I will show an image sequence of human cooking. I have annotated the images with numbered circles. Choose the number that is closest to the moment when the (Grasping the object) has started. You are a five-time world champion in this game. Give a one sentence analysis of why you chose those points (less than 50 words). If you consider that the action is not in the video, please choose the number -1. Provide your answer at the end in a json file of this format: {"points": []}
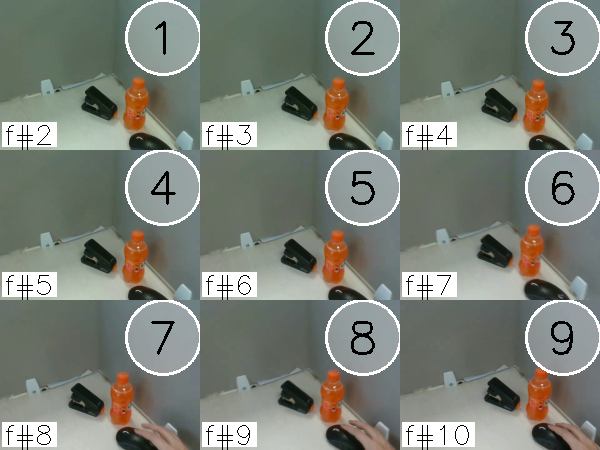
Frame 9 shows the clearest moment of hand-object contact.
{"points": [9]}